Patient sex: M
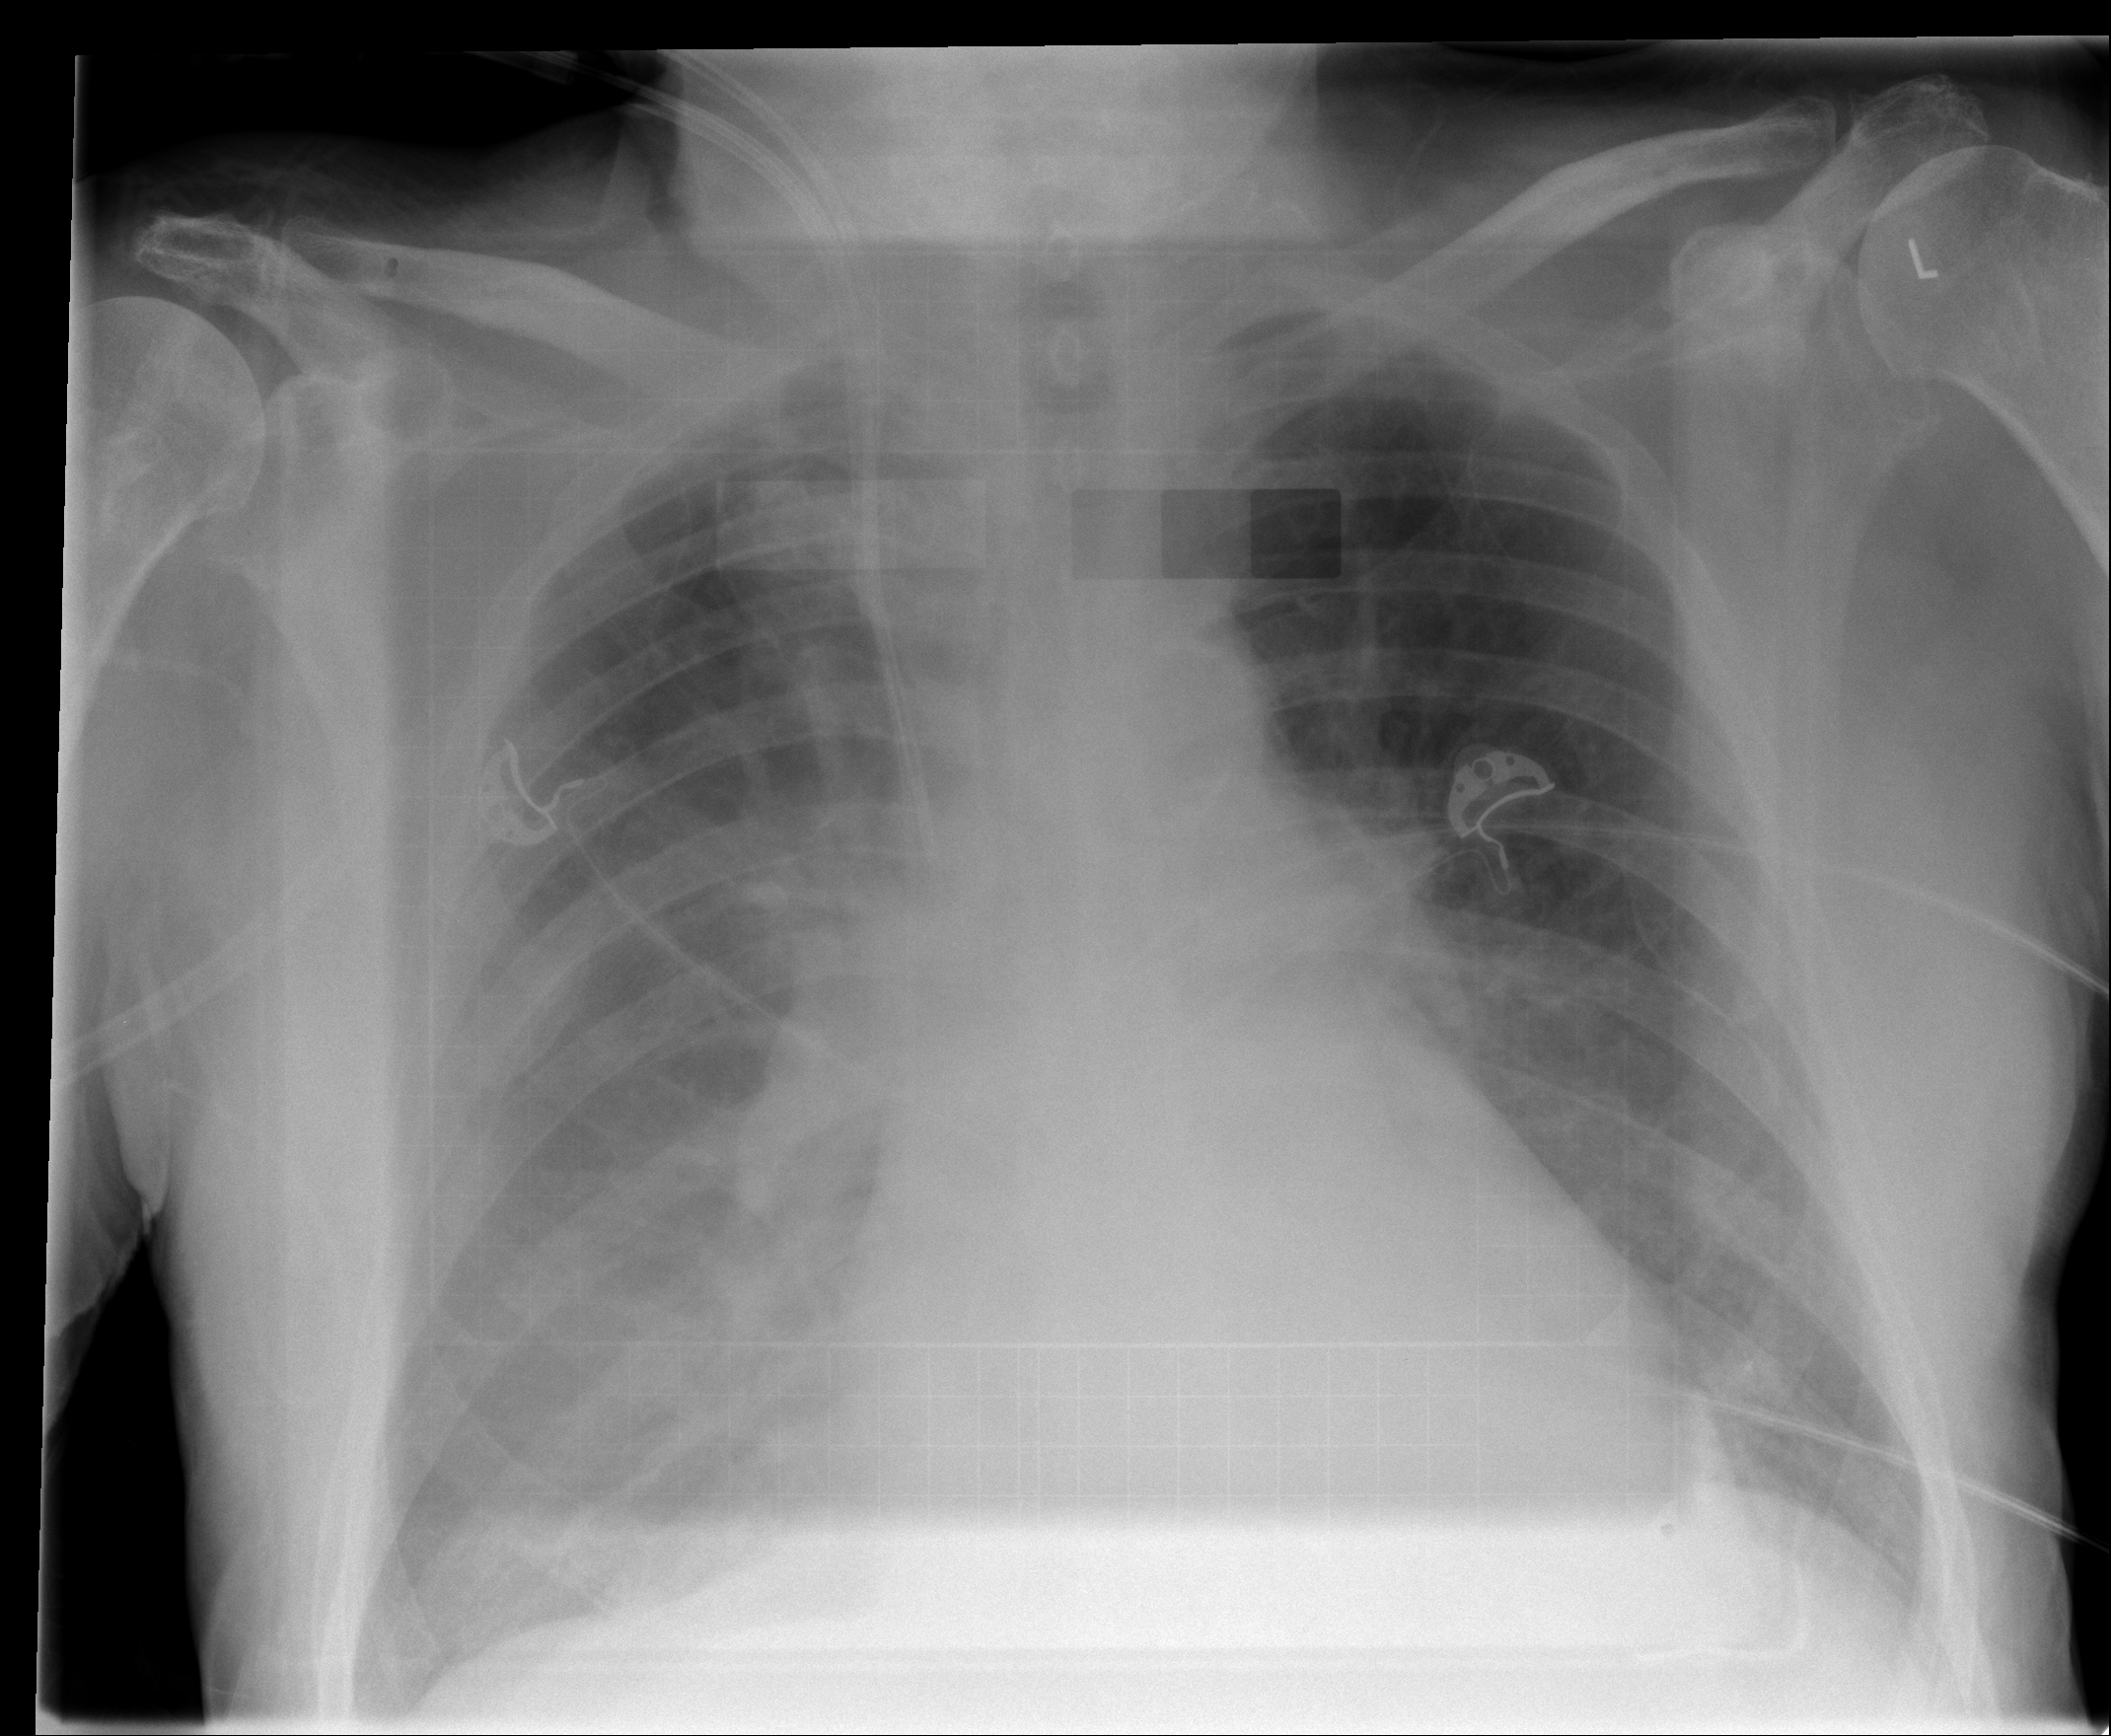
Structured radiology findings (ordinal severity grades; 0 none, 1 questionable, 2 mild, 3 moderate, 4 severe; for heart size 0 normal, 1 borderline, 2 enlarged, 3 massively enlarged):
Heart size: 2
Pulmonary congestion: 2
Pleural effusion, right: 0
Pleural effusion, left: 0
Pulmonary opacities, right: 2
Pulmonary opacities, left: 0
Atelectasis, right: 2
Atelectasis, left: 0